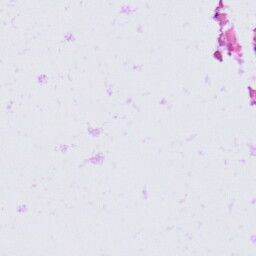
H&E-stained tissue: Prostate